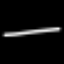
Label: line